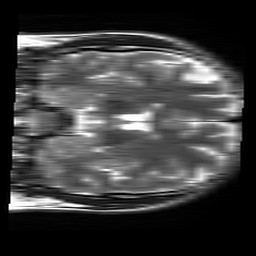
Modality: T2w
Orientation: coronal
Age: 22
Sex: male
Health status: healthy
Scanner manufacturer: siemens
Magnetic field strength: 3 T
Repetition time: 4.01 s
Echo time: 0.116 s